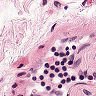
Metastatic tissue present: no